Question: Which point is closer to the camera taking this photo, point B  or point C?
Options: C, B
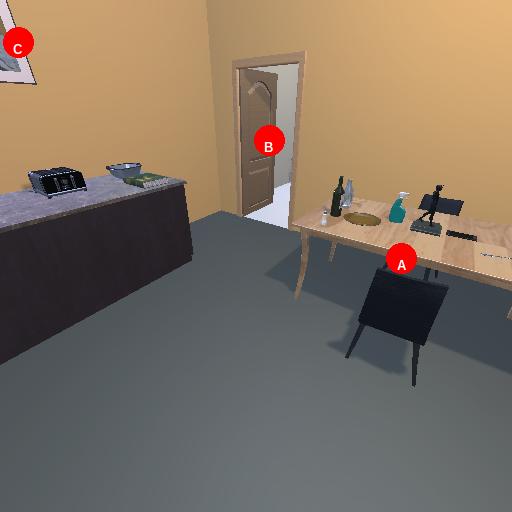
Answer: C